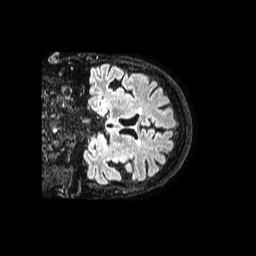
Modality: FLAIR
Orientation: coronal
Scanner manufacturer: philips
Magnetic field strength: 1.5 T
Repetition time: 4.8 s
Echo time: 0.3 s